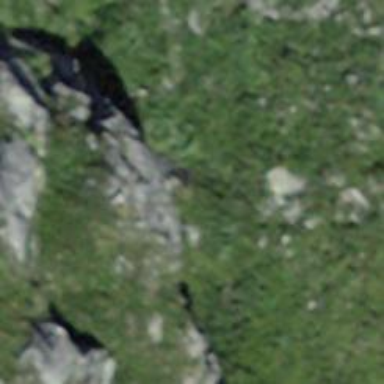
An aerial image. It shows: Cliff in nature.